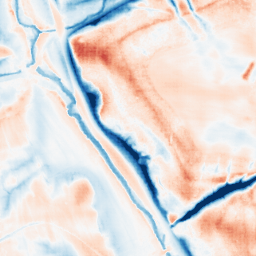
Category: classical
Decomposition family: gaussian
Decomposition parameters: sigma: 10
Upsampling method: sinc_blackman
Upsampling parameters: scale: 8
kernel_size: 16
Upsampling scale: 8